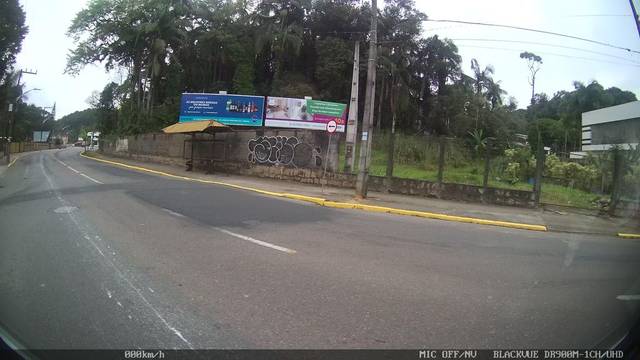
Region: Brazil
Coordinates: -26.298, -48.86